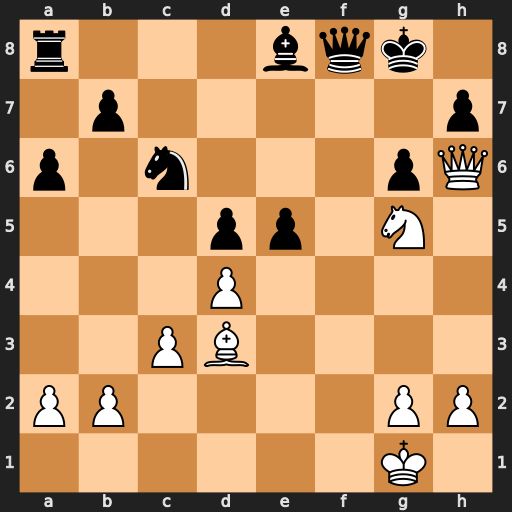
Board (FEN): r3bqk1/1p5p/p1n3pQ/3pp1N1/3P4/2PB4/PP4PP/6K1
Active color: w
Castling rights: -
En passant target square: -
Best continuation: Qxh7#